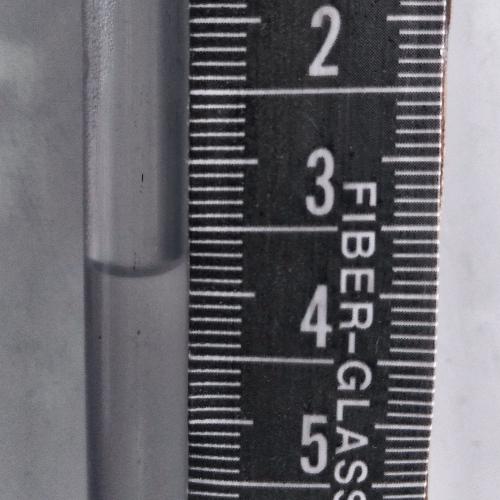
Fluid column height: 3.8 cm